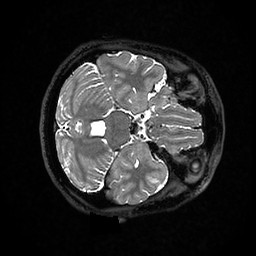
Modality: T2w
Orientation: axial
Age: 28
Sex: female
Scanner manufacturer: ge
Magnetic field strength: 3 T
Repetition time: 3.202 s
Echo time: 0.06575 s